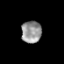
Tissue: prostate
Cell type: T cells
Senescence score: 0.2717
Nuclear area (px): 430
Mean DAPI intensity: 150.198